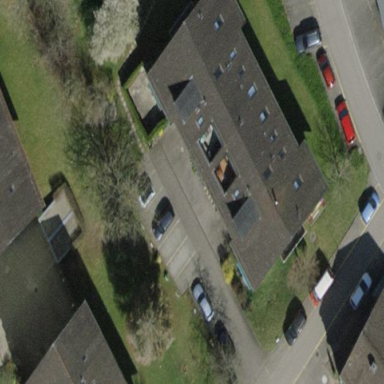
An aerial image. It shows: Pitched roof building.